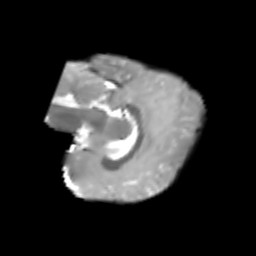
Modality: T2w
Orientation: sagittal
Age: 7
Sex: female
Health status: healthy